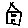
Label: house